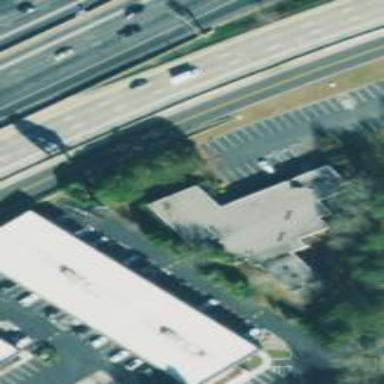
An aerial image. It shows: Retail building used for commercial purposes.